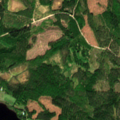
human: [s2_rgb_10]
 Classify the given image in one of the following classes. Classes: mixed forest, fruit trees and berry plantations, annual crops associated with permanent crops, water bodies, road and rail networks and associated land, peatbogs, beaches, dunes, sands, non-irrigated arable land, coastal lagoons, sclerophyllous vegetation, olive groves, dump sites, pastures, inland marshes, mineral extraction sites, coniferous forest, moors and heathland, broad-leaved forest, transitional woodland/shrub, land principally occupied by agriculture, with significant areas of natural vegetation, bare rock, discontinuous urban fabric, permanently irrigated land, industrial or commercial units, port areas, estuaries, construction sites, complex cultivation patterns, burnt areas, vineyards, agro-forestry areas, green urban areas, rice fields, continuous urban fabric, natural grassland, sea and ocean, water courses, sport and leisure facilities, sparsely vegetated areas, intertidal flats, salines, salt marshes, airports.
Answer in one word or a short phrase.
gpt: land principally occupied by agriculture, with significant areas of natural vegetation, coniferous forest, mixed forest, water bodies